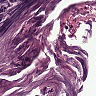
Metastatic tissue present: no